Field crop: maize
Growth stage: 1
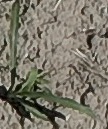
Species: sorghum